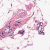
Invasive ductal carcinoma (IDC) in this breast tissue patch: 0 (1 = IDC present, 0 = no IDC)